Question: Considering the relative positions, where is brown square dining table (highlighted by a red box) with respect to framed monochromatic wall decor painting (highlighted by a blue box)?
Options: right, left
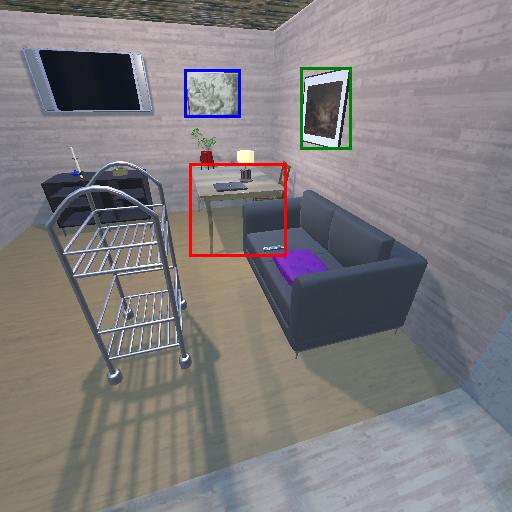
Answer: right